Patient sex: F
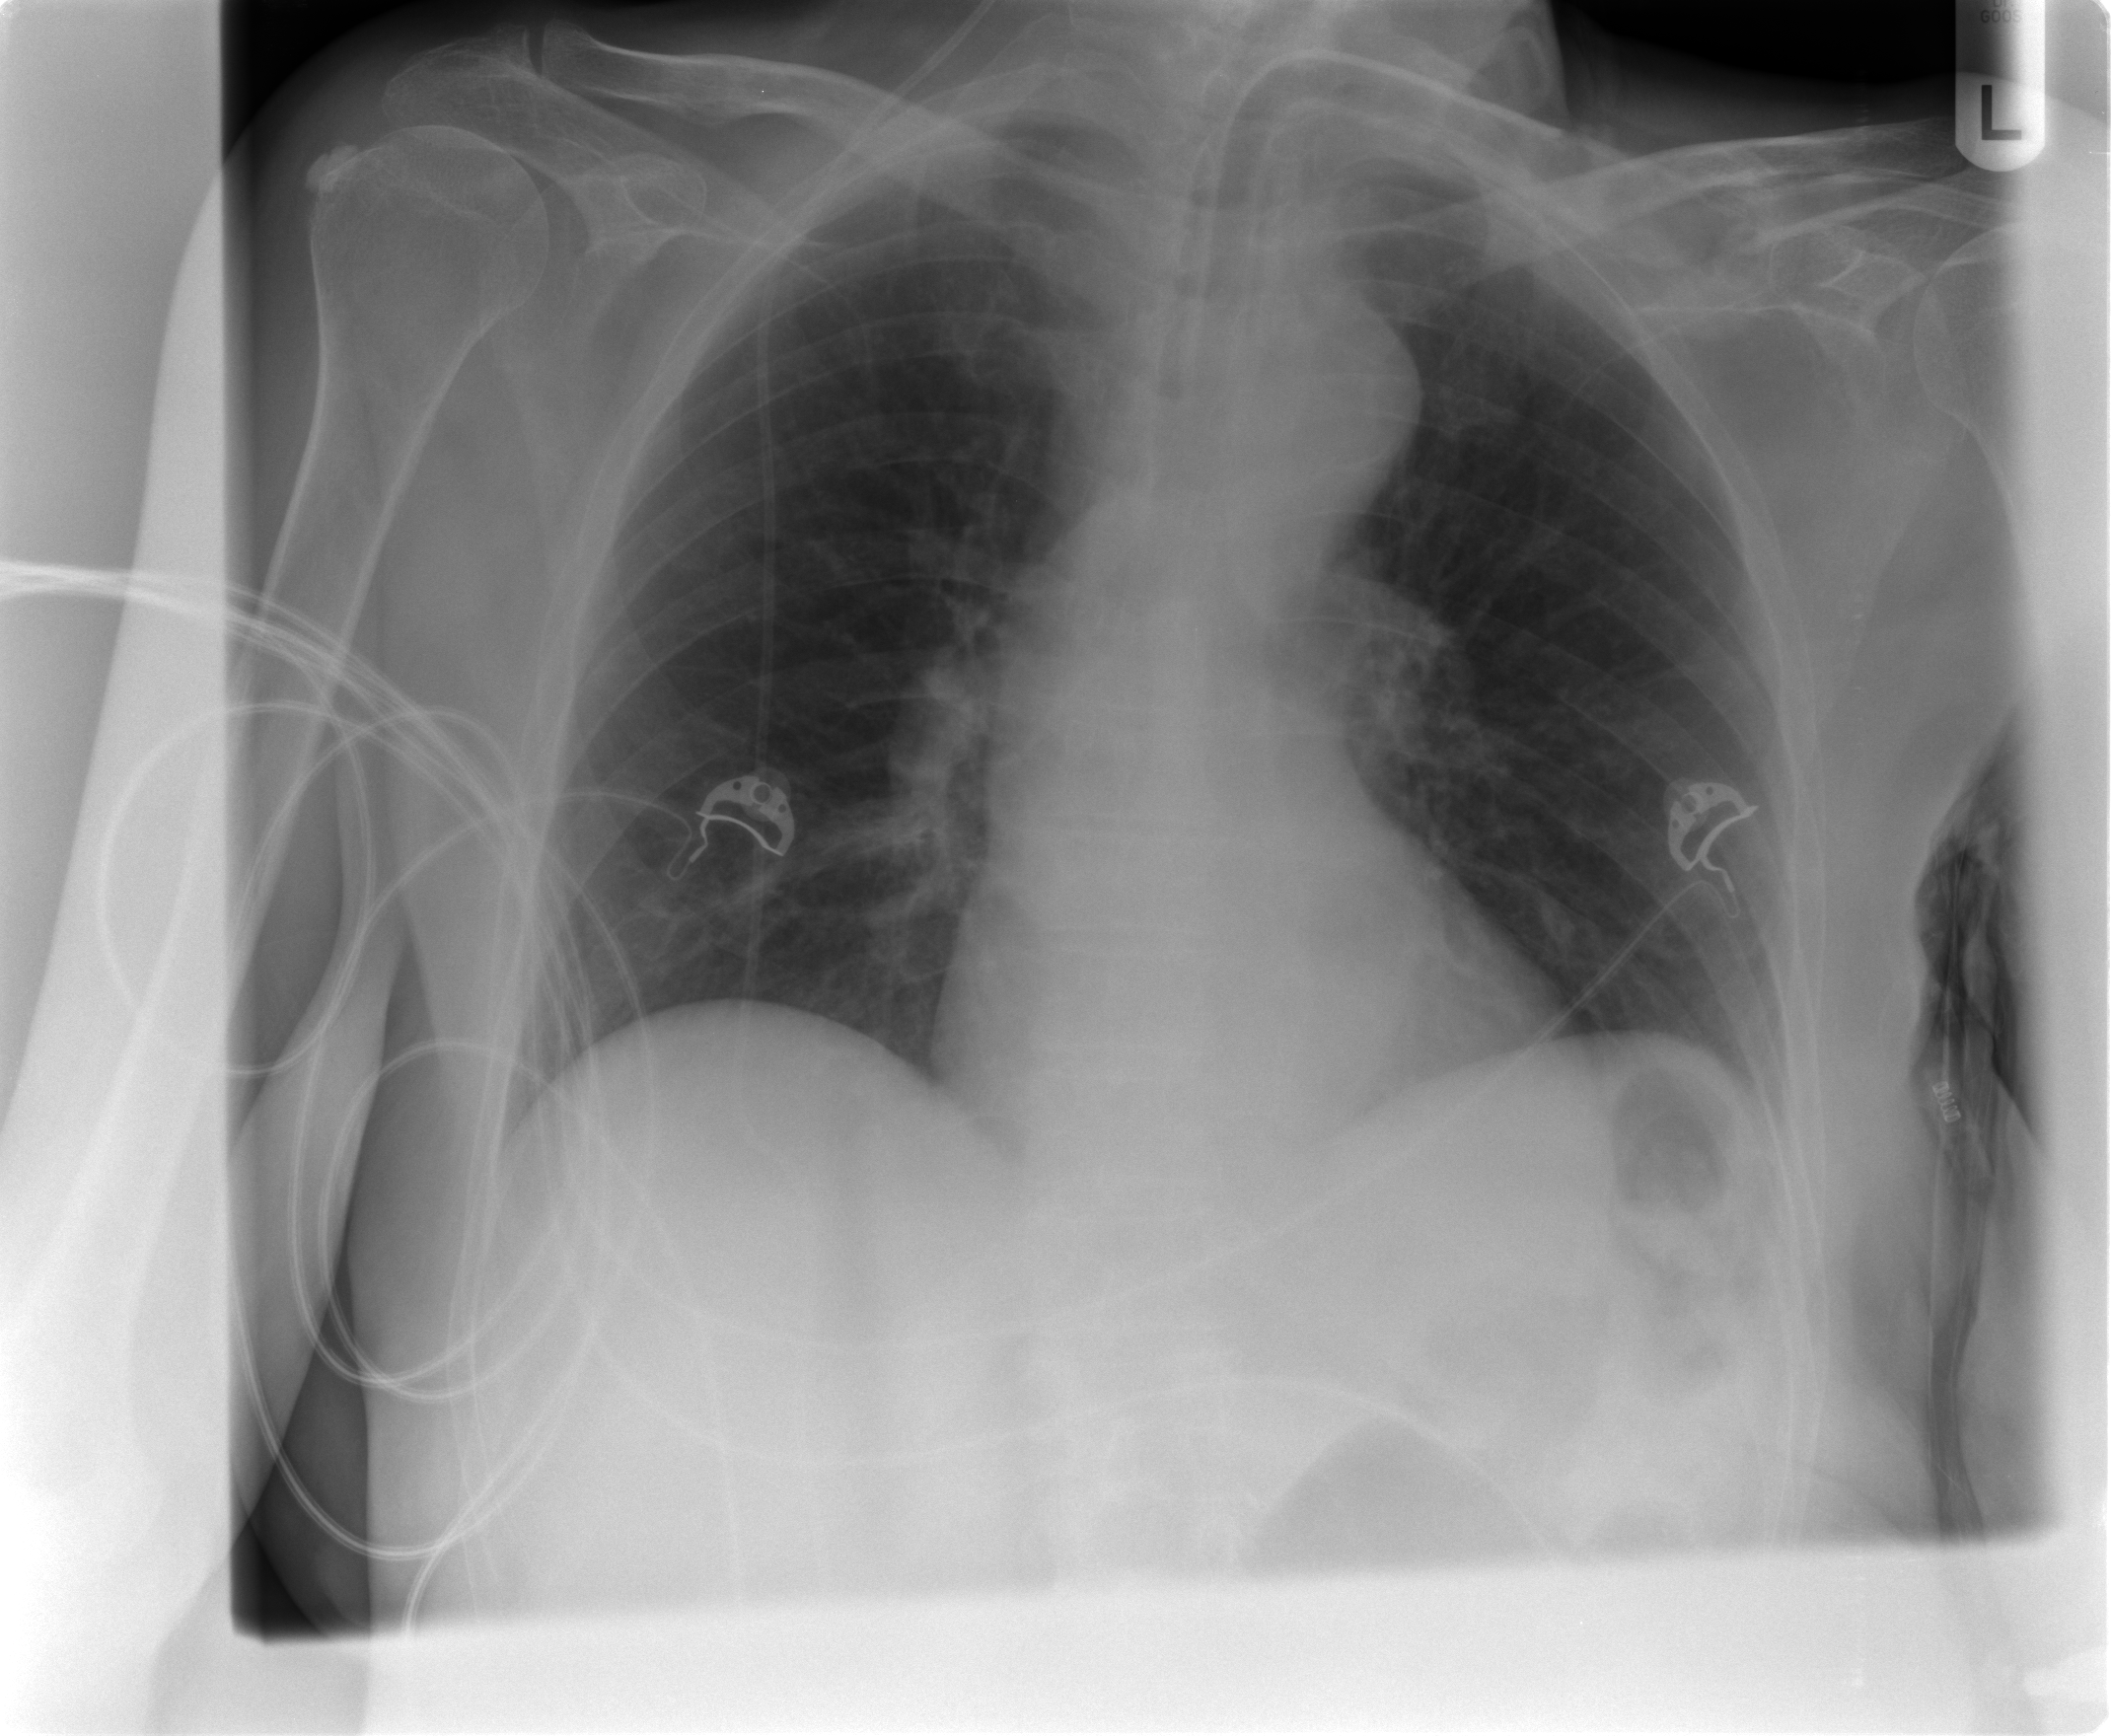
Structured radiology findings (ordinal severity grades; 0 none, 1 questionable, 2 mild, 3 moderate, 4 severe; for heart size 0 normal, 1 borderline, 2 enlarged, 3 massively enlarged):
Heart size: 0
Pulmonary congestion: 0
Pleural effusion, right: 0
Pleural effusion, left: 0
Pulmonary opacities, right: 0
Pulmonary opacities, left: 0
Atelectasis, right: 2
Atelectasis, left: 0